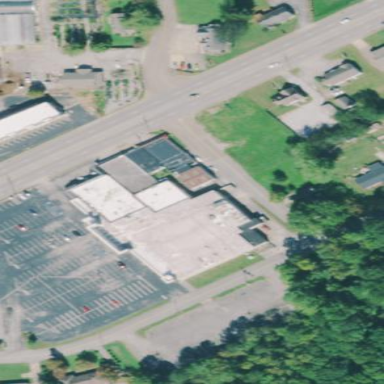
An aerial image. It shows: Retail building.